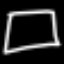
Label: square